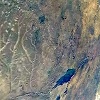
Label: land